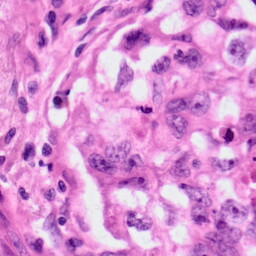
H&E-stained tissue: Lung